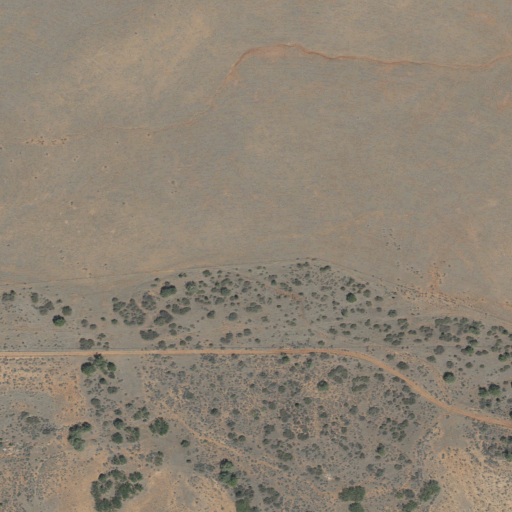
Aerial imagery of mountain in Utah named Smith Mesa containing only shrub